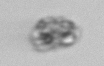
Label: Amoeba